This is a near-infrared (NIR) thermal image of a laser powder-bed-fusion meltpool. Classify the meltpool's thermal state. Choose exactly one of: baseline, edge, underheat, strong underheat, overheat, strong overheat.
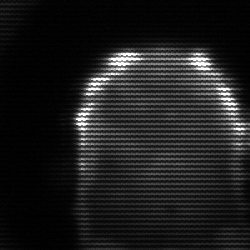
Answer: baseline